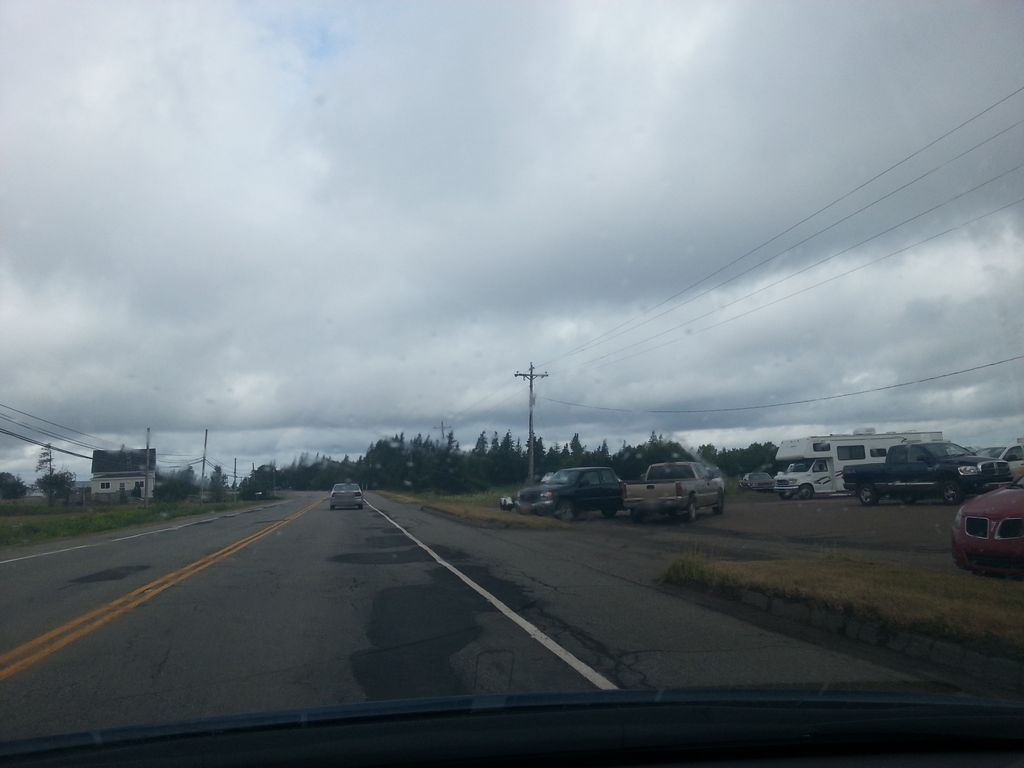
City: charlottetown